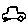
Label: car